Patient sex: F
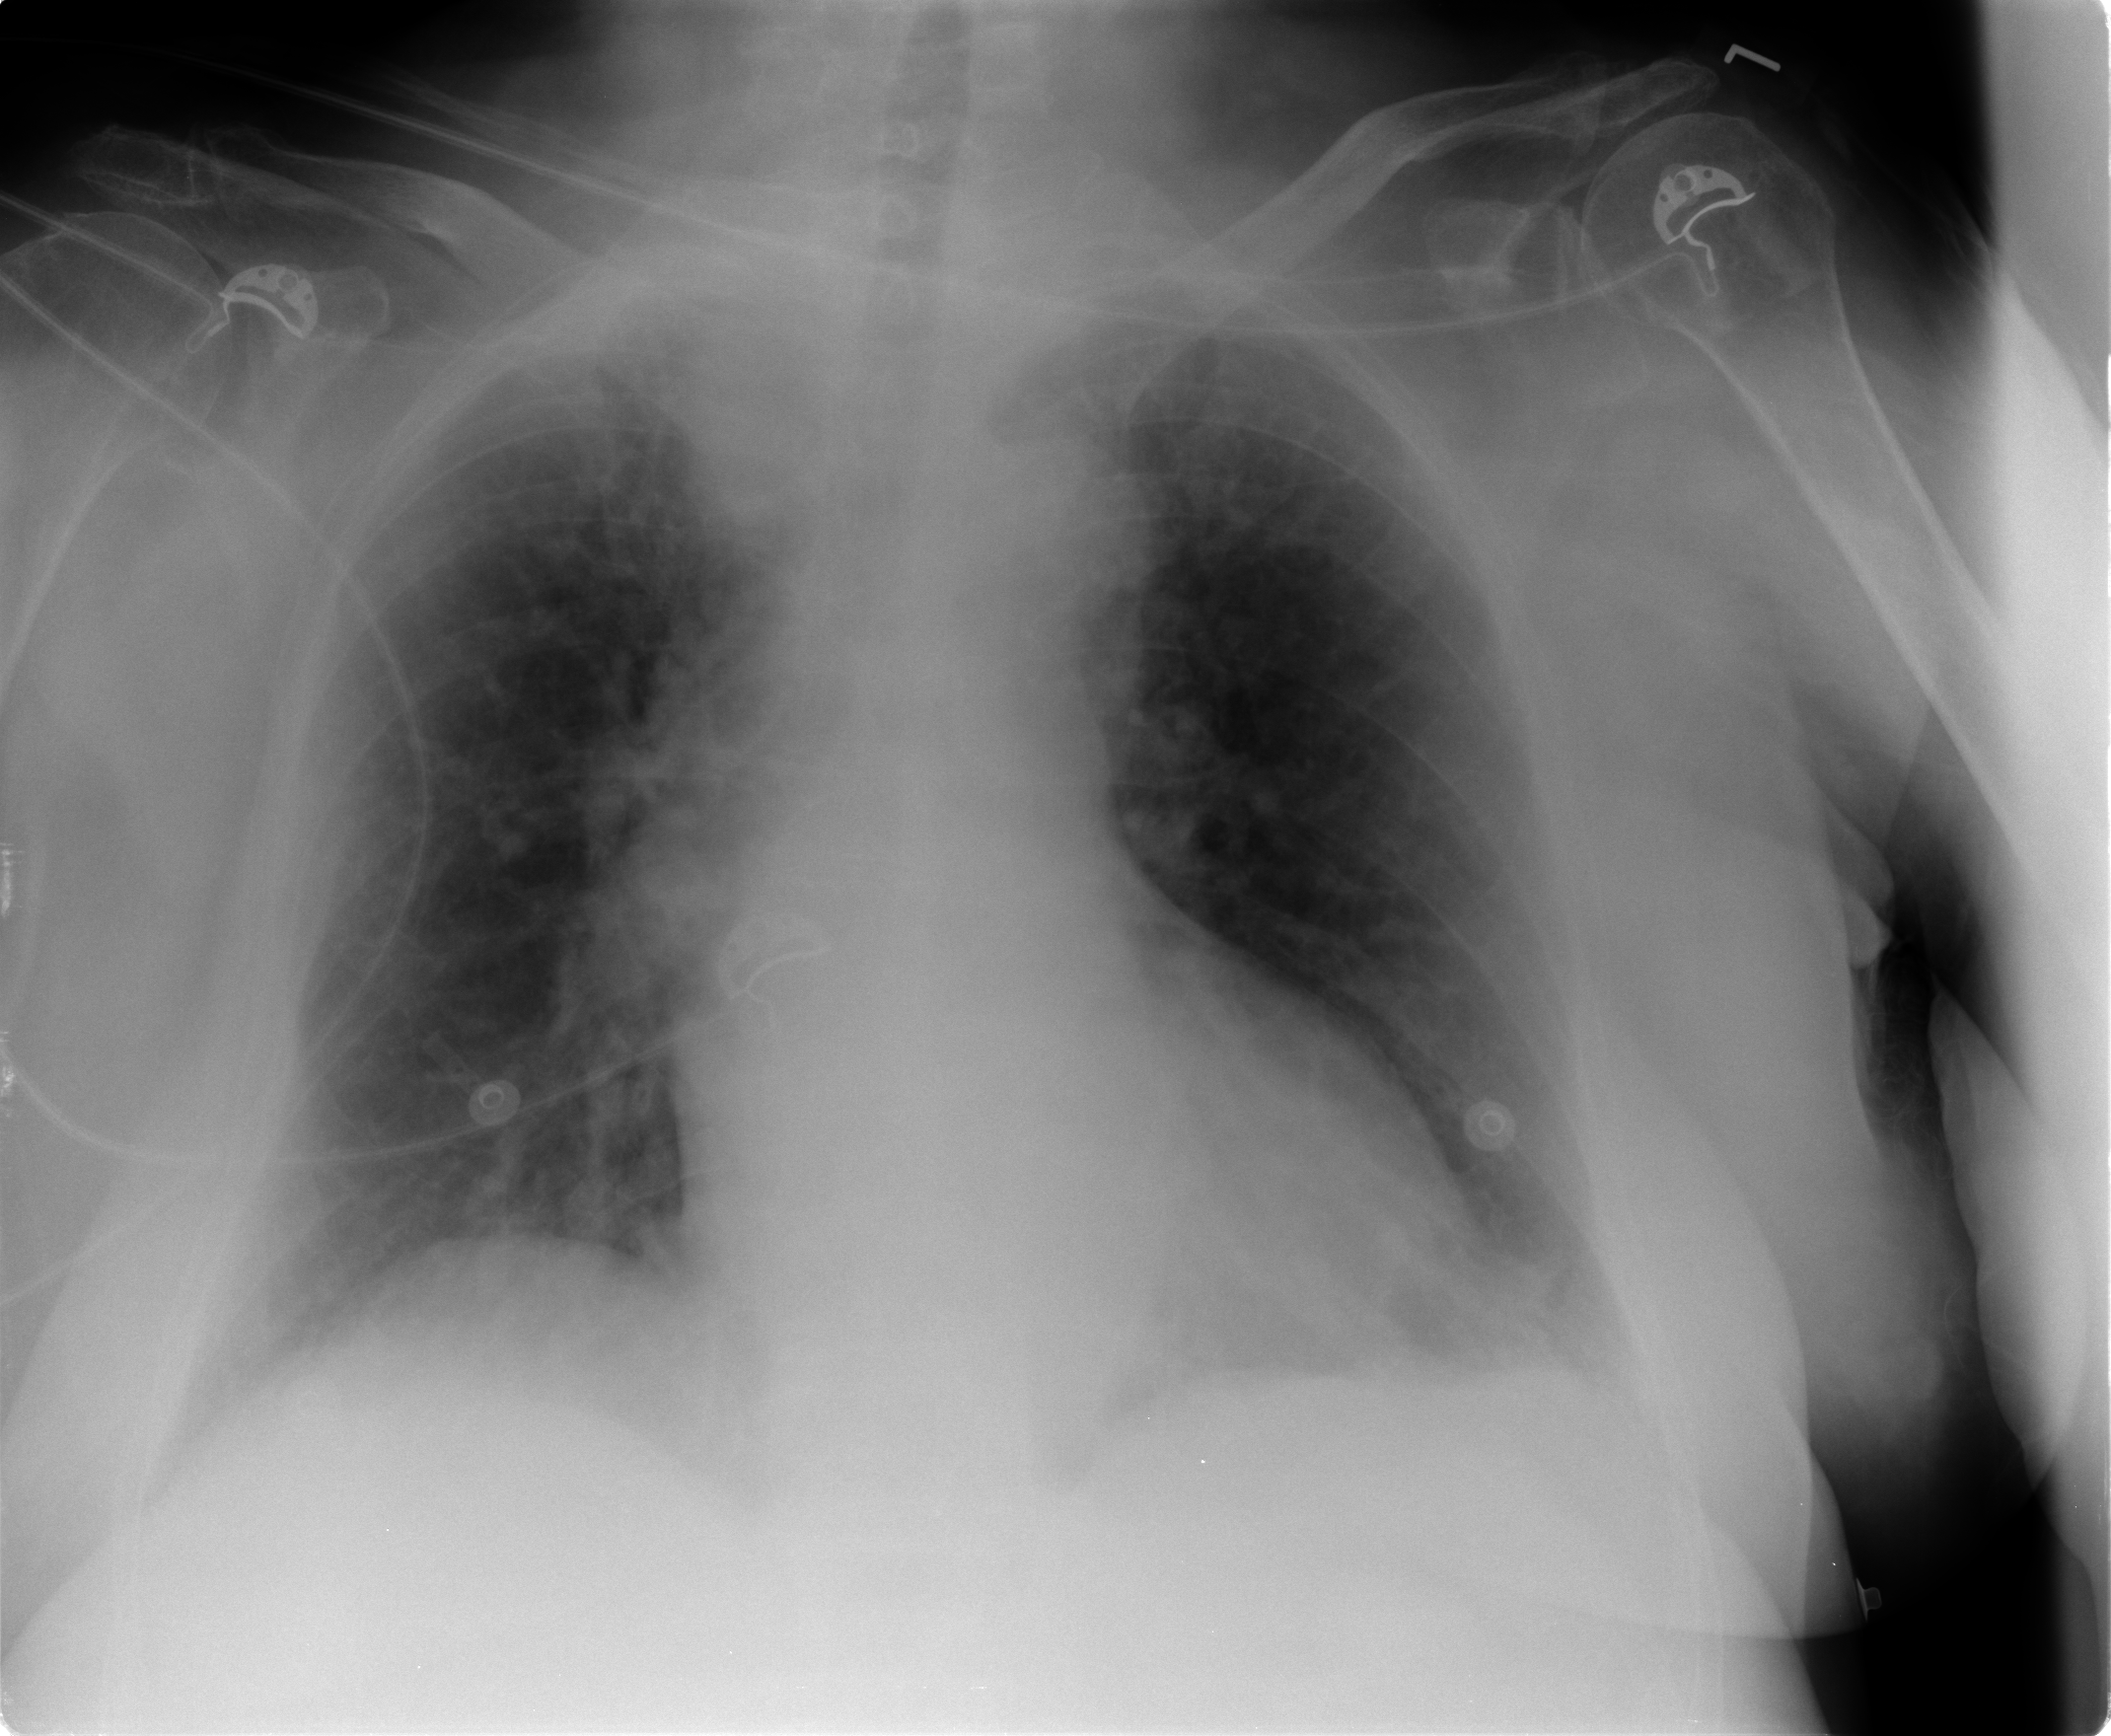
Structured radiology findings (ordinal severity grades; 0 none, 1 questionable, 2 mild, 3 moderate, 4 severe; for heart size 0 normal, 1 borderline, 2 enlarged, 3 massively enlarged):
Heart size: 0
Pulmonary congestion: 2
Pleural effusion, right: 0
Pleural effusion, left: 0
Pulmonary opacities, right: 0
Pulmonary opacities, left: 0
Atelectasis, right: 0
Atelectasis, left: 0